Question: I am desperately trying to implement a nullable foreign key with the Entity Framework model designer.
The tables in question look like this:

The settings should be correct, as my class is generated accordingly with the 'Sender' property as follows:
'''
public Nullable<int> SenderId { get; set; }
'''
However, when calling 'Context.Database.Create();' the created databases 'SenderId' property is not nullable.
If I manually change the columns type to a nullable in the database, I get an error within EF that the model and the database differ.
Any advice?
Thanks!
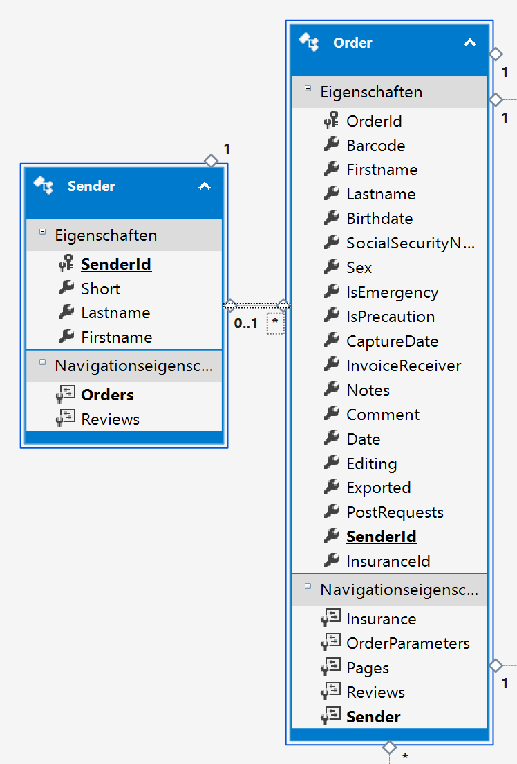
Answer: Okay, after messing around for a few hours, I finally got to the source of the problem: the edmx-file of my Entity model.
While the Visual Studio Entity Model Designer showed me that the column is nullable (or rather I set it to nullable), I had to find out that the .edmx file itself didn't apply these changes. I manually changed the .edmx file within an editor.
'''
<Property Name="SenderId" Type="Int32" Nullable="true" />
'''
The Nullable property was originally set to false... By the way: the associations weren't saved either, I had to set the 0..1 association myself within the text editor, since the foreign key is now nullable.
Thanks for the help anyway!